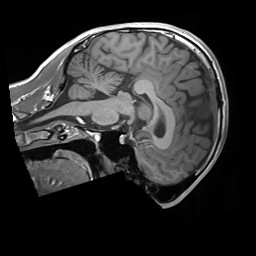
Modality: T1w
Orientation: sagittal
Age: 27
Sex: male
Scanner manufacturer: siemens
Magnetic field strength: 3 T
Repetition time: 1.8 s
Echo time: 0.00232 s